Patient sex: M
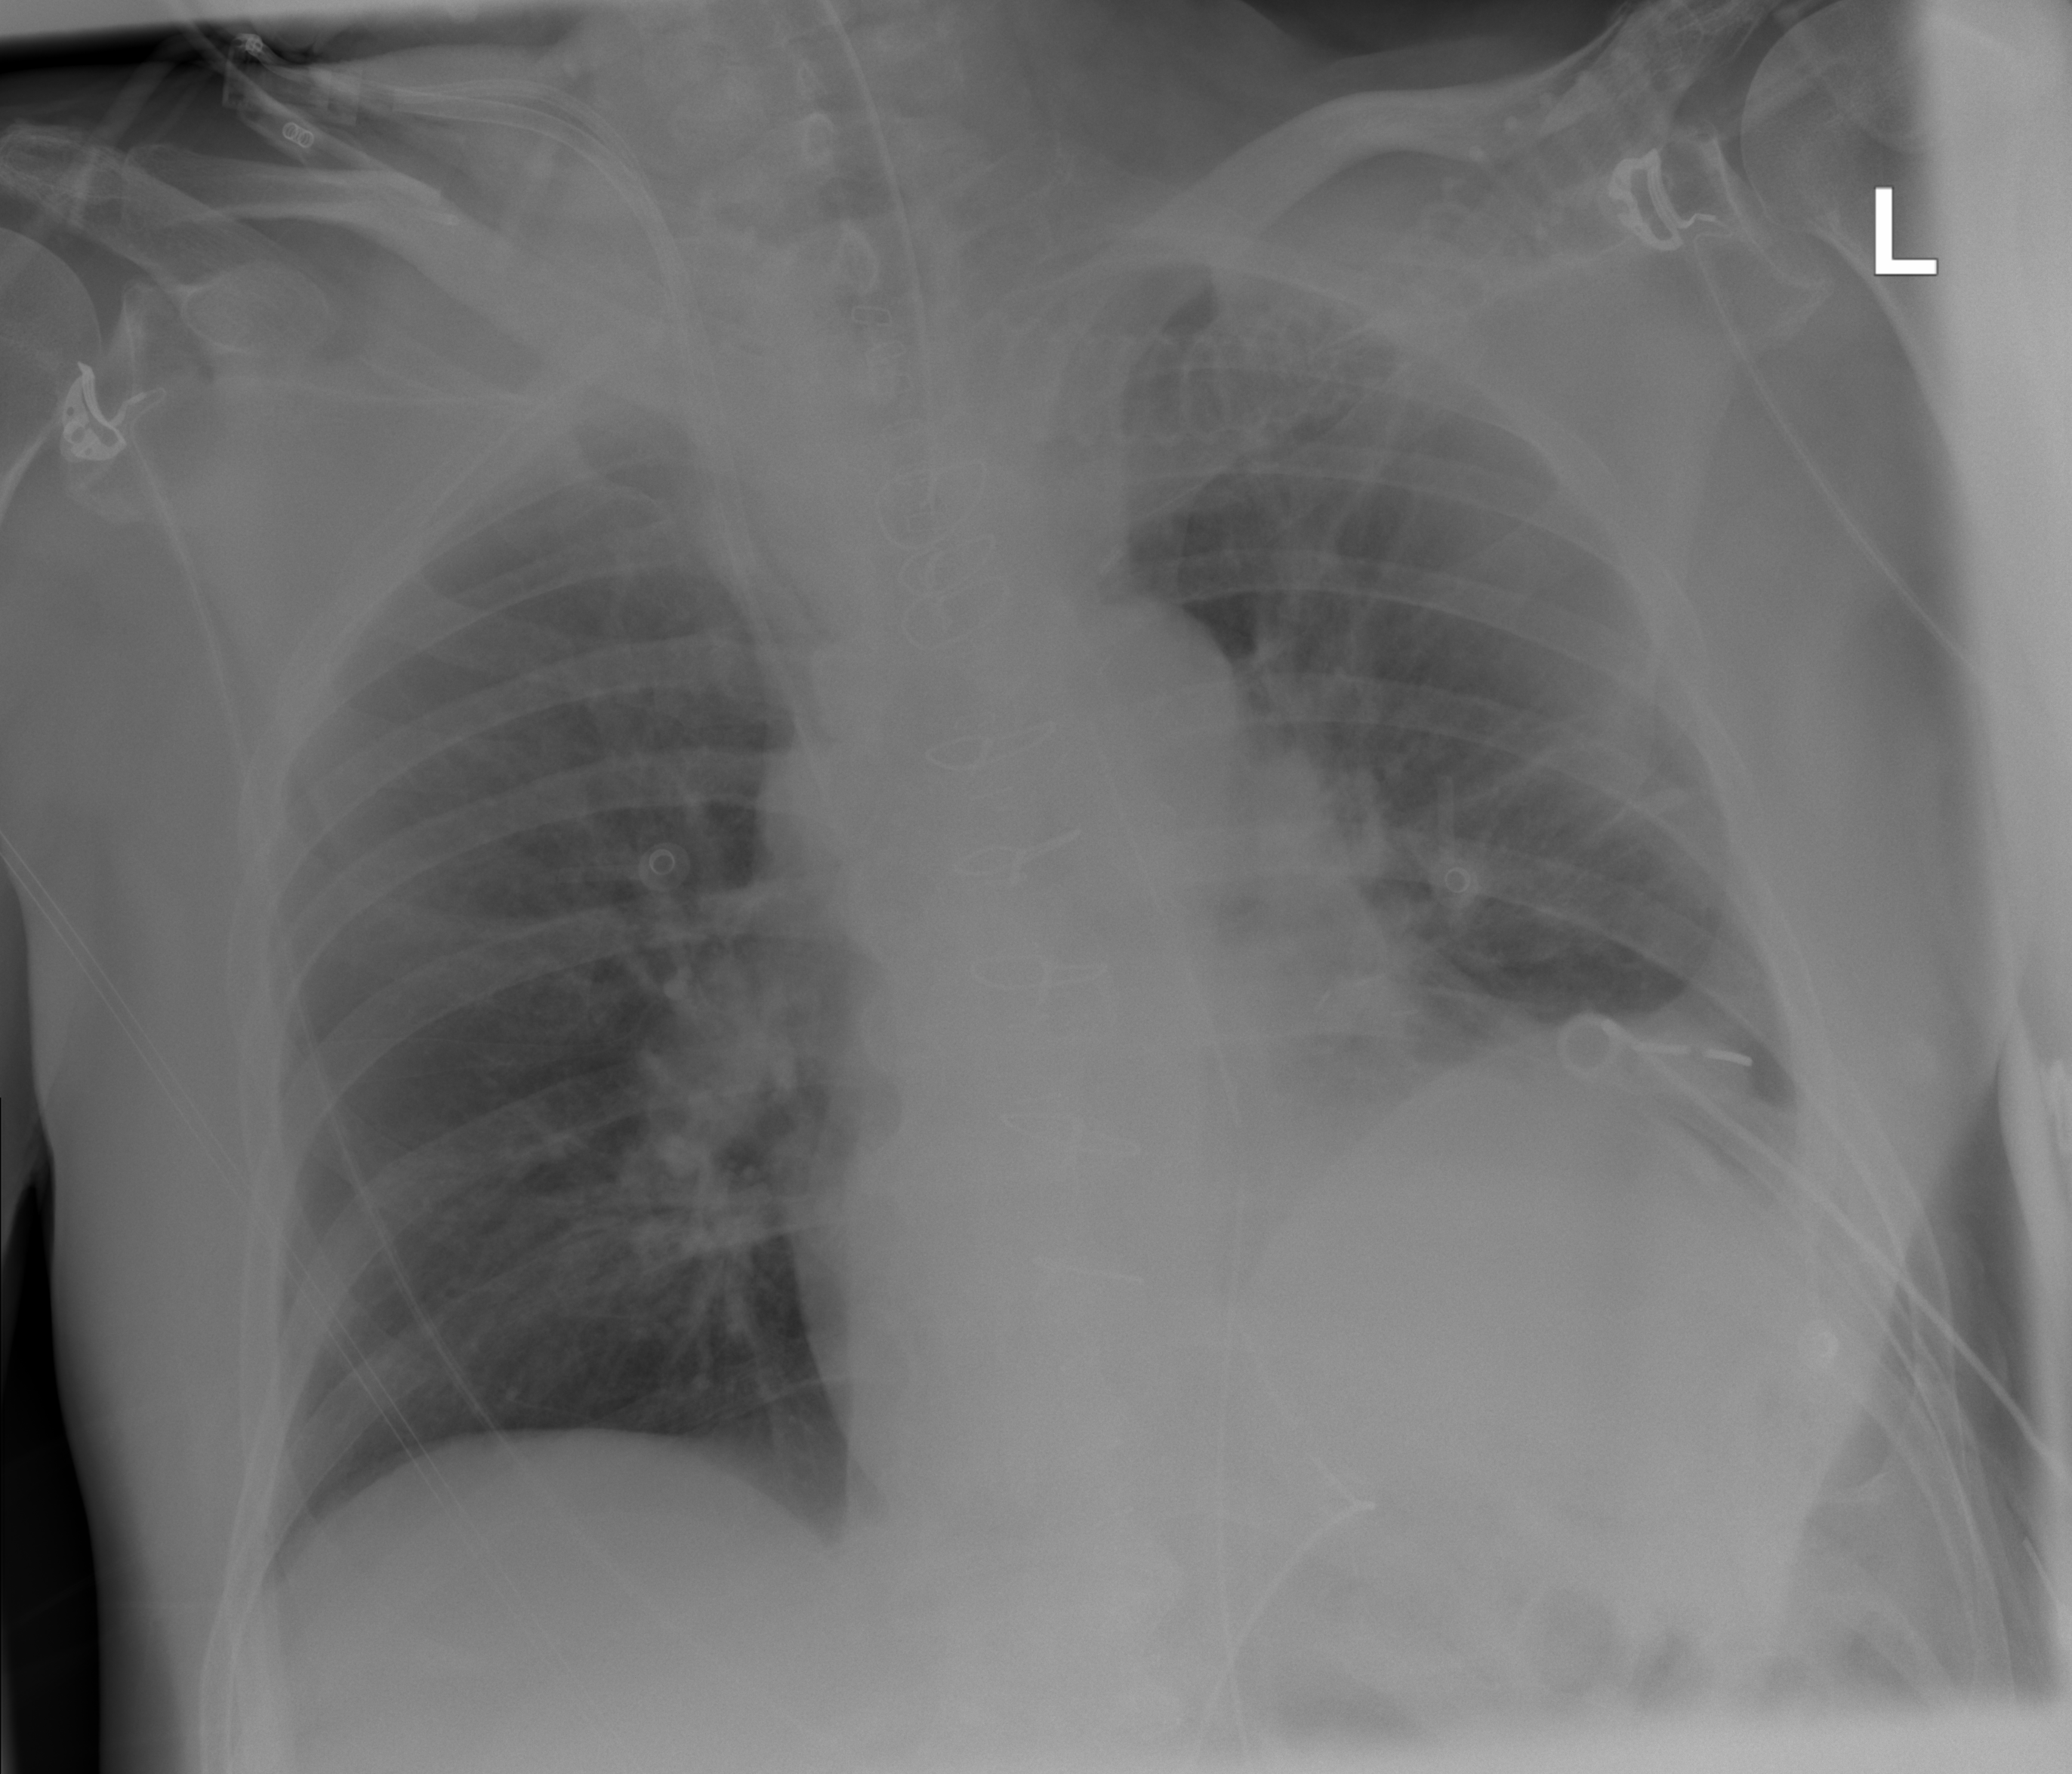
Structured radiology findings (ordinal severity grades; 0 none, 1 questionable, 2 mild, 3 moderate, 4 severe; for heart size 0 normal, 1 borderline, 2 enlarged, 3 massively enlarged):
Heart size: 1
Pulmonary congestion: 2
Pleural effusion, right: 0
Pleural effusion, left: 0
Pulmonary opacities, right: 0
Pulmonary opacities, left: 0
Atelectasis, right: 0
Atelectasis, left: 0